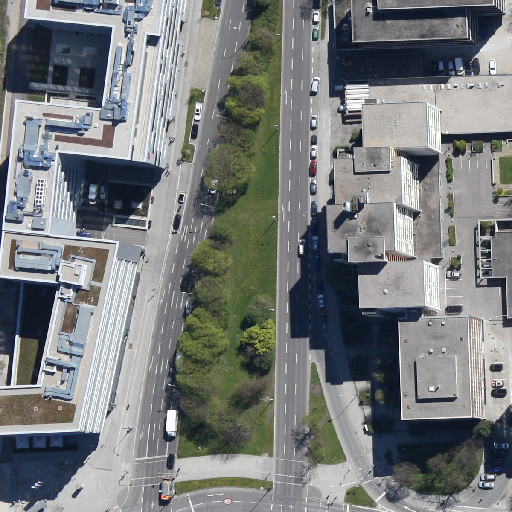
Referring expression: road marking